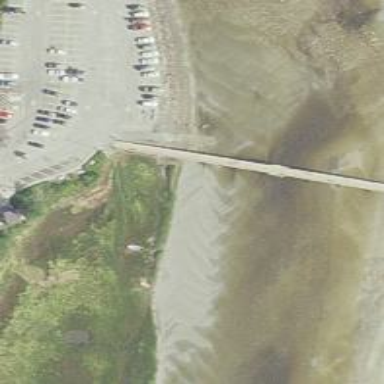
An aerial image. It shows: Slipway on leisure land.